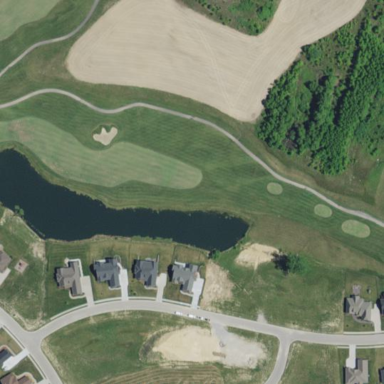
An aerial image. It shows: Scenic view of water hazard on golf course. The natural water feature adds beauty to the landscape.